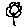
Label: flower